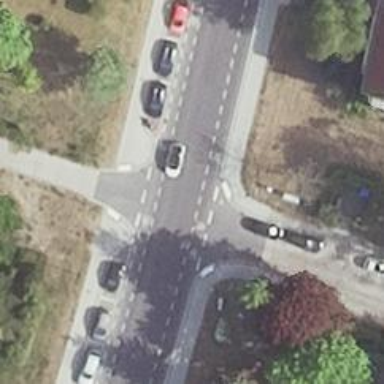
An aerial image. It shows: Uncontrolled crossing on footway.